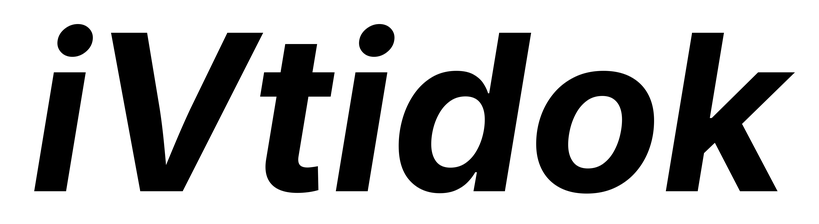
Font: Inter-Italic_Bold_Italic